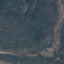
Land use / land cover: HerbaceousVegetation